Question: I am going mad with doxygen at the moment, i hope it is not too stupid on layer 8, but we will see...
I want to extract static and undocumented stuff. That's why 'EXTRACT_ALL = YES' for now. But EXTRACT_ALL seems to be not working as the documentation intents. See Example below.
Against the documentation of EXTRACT_ALL there are still warnings in the output.
'''
# If the EXTRACT_ALL tag is set to YES, doxygen will assume all entities in
# documentation are documented, even if no documentation was available. Private
# class members and static file members will be hidden unless the
# EXTRACT_PRIVATE respectively EXTRACT_STATIC tags are set to YES.
# Note: This will also disable the warnings about undocumented members that are
# normally produced when WARNINGS is set to YES.
# The default value is: NO.
'''
from the doxygen_output:
'''
Generating docs for file test_main.c...
C:/Users/xxx/src/test/test_main.c:11: warning: Member variable_non_static (variable) of file test_main.c is not documented.
'''
Also the 'EXTRACT_STATIC = YES' is set, so static variables should be exported, but they are not.
test_main.c
'''
/**
* @file test_main.c
* @brief
* @version ver. xxx
* @date 2020-08-17
*
* @copyright Copyright (c) 2020
*
*/
int variable_non_static = 1;
static int variable_static = 0;
'''
Results do not show static variables

used config:
'''
# Doxyfile 1.8.19
#---------------------------------------------------------------------------
# Project related configuration options
#---------------------------------------------------------------------------
DOXYFILE_ENCODING = UTF-8
PROJECT_NAME = XXX
PROJECT_NUMBER =
PROJECT_BRIEF =
PROJECT_LOGO =
OUTPUT_DIRECTORY = C:\Users\xxx
CREATE_SUBDIRS = NO
ALLOW_UNICODE_NAMES = NO
OUTPUT_LANGUAGE = English
OUTPUT_TEXT_DIRECTION = None
BRIEF_MEMBER_DESC = YES
REPEAT_BRIEF = YES
ABBREVIATE_BRIEF = "The $name class" \
"The $name widget" \
"The $name file" \
is \
provides \
specifies \
contains \
represents \
a \
an \
the
ALWAYS_DETAILED_SEC = NO
INLINE_INHERITED_MEMB = NO
FULL_PATH_NAMES = YES
STRIP_FROM_PATH =
STRIP_FROM_INC_PATH =
SHORT_NAMES = NO
JAVADOC_AUTOBRIEF = NO
JAVADOC_BANNER = NO
QT_AUTOBRIEF = NO
MULTILINE_CPP_IS_BRIEF = NO
INHERIT_DOCS = YES
SEPARATE_MEMBER_PAGES = NO
TAB_SIZE = 4
ALIASES =
OPTIMIZE_OUTPUT_FOR_C = YES
OPTIMIZE_OUTPUT_JAVA = NO
OPTIMIZE_FOR_FORTRAN = NO
OPTIMIZE_OUTPUT_VHDL = NO
OPTIMIZE_OUTPUT_SLICE = NO
EXTENSION_MAPPING =
MARKDOWN_SUPPORT = YES
TOC_INCLUDE_HEADINGS = 5
AUTOLINK_SUPPORT = YES
BUILTIN_STL_SUPPORT = NO
CPP_CLI_SUPPORT = NO
SIP_SUPPORT = NO
IDL_PROPERTY_SUPPORT = YES
DISTRIBUTE_GROUP_DOC = NO
GROUP_NESTED_COMPOUNDS = NO
SUBGROUPING = YES
INLINE_GROUPED_CLASSES = NO
INLINE_SIMPLE_STRUCTS = NO
TYPEDEF_HIDES_STRUCT = NO
LOOKUP_CACHE_SIZE = 0
NUM_PROC_THREADS = 1
#---------------------------------------------------------------------------
# Build related configuration options
#---------------------------------------------------------------------------
EXTRACT_ALL = YES
EXTRACT_PRIVATE = YES
EXTRACT_PRIV_VIRTUAL = YES
EXTRACT_PACKAGE = YES
EXTRACT_STATIC = YES
EXTRACT_LOCAL_CLASSES = YES
EXTRACT_LOCAL_METHODS = YES
EXTRACT_ANON_NSPACES = YES
HIDE_UNDOC_MEMBERS = NO
HIDE_UNDOC_CLASSES = NO
HIDE_FRIEND_COMPOUNDS = NO
HIDE_IN_BODY_DOCS = NO
INTERNAL_DOCS = NO
CASE_SENSE_NAMES = NO
HIDE_SCOPE_NAMES = YES
HIDE_COMPOUND_REFERENCE= NO
SHOW_INCLUDE_FILES = YES
SHOW_GROUPED_MEMB_INC = NO
FORCE_LOCAL_INCLUDES = NO
INLINE_INFO = YES
SORT_MEMBER_DOCS = YES
SORT_BRIEF_DOCS = NO
SORT_MEMBERS_CTORS_1ST = NO
SORT_GROUP_NAMES = NO
SORT_BY_SCOPE_NAME = NO
STRICT_PROTO_MATCHING = NO
GENERATE_TODOLIST = YES
GENERATE_TESTLIST = YES
GENERATE_BUGLIST = YES
GENERATE_DEPRECATEDLIST= YES
ENABLED_SECTIONS =
MAX_INITIALIZER_LINES = 30
SHOW_USED_FILES = YES
SHOW_FILES = YES
SHOW_NAMESPACES = YES
FILE_VERSION_FILTER =
LAYOUT_FILE =
CITE_BIB_FILES =
#---------------------------------------------------------------------------
# Configuration options related to warning and progress messages
#---------------------------------------------------------------------------
QUIET = NO
WARNINGS = YES
WARN_IF_UNDOCUMENTED = YES
WARN_IF_DOC_ERROR = YES
WARN_NO_PARAMDOC = NO
WARN_AS_ERROR = NO
WARN_FORMAT = "$file:$line: $text"
WARN_LOGFILE =
#---------------------------------------------------------------------------
# Configuration options related to the input files
#---------------------------------------------------------------------------
INPUT = C:\Users\xxx\src
INPUT_ENCODING = UTF-8
FILE_PATTERNS = *.c \
*.cc \
*.cxx \
*.cpp \
*.c++ \
*.java \
*.ii \
*.ixx \
*.ipp \
*.i++ \
*.inl \
*.idl \
*.ddl \
*.odl \
*.h \
*.hh \
*.hxx \
*.hpp \
*.h++ \
*.cs \
*.d \
*.php \
*.php4 \
*.php5 \
*.phtml \
*.inc \
*.m \
*.markdown \
*.md \
*.mm \
*.dox \
*.doc \
*.txt \
*.py \
*.pyw \
*.f90 \
*.f95 \
*.f03 \
*.f08 \
*.f18 \
*.f \
*.for \
*.vhd \
*.vhdl \
*.ucf \
*.qsf \
*.ice
RECURSIVE = NO
EXCLUDE =
EXCLUDE_SYMLINKS = NO
EXCLUDE_PATTERNS =
EXCLUDE_SYMBOLS =
EXAMPLE_PATH =
EXAMPLE_PATTERNS = *
EXAMPLE_RECURSIVE = NO
IMAGE_PATH =
INPUT_FILTER =
FILTER_PATTERNS =
FILTER_SOURCE_FILES = NO
FILTER_SOURCE_PATTERNS =
USE_MDFILE_AS_MAINPAGE =
#---------------------------------------------------------------------------
# Configuration options related to source browsing
#---------------------------------------------------------------------------
SOURCE_BROWSER = YES
INLINE_SOURCES = NO
STRIP_CODE_COMMENTS = YES
REFERENCED_BY_RELATION = NO
REFERENCES_RELATION = NO
REFERENCES_LINK_SOURCE = YES
SOURCE_TOOLTIPS = YES
USE_HTAGS = NO
VERBATIM_HEADERS = YES
CLANG_ASSISTED_PARSING = NO
CLANG_OPTIONS =
CLANG_DATABASE_PATH =
#---------------------------------------------------------------------------
# Configuration options related to the alphabetical class index
#---------------------------------------------------------------------------
ALPHABETICAL_INDEX = YES
COLS_IN_ALPHA_INDEX = 5
IGNORE_PREFIX =
#---------------------------------------------------------------------------
# Configuration options related to the HTML output
#---------------------------------------------------------------------------
GENERATE_HTML = YES
HTML_OUTPUT = html
HTML_FILE_EXTENSION = .html
HTML_HEADER =
HTML_FOOTER =
HTML_STYLESHEET =
HTML_EXTRA_STYLESHEET =
HTML_EXTRA_FILES =
HTML_COLORSTYLE_HUE = 220
HTML_COLORSTYLE_SAT = 100
HTML_COLORSTYLE_GAMMA = 80
HTML_TIMESTAMP = NO
HTML_DYNAMIC_MENUS = YES
HTML_DYNAMIC_SECTIONS = NO
HTML_INDEX_NUM_ENTRIES = 100
GENERATE_DOCSET = NO
DOCSET_FEEDNAME = "Doxygen generated docs"
DOCSET_BUNDLE_ID = org.doxygen.Project
DOCSET_PUBLISHER_ID = org.doxygen.Publisher
DOCSET_PUBLISHER_NAME = Publisher
GENERATE_HTMLHELP = NO
CHM_FILE =
HHC_LOCATION =
GENERATE_CHI = NO
CHM_INDEX_ENCODING =
BINARY_TOC = NO
TOC_EXPAND = NO
GENERATE_QHP = NO
QCH_FILE =
QHP_NAMESPACE = org.doxygen.Project
QHP_VIRTUAL_FOLDER = doc
QHP_CUST_FILTER_NAME =
QHP_CUST_FILTER_ATTRS =
QHP_SECT_FILTER_ATTRS =
QHG_LOCATION =
GENERATE_ECLIPSEHELP = NO
ECLIPSE_DOC_ID = org.doxygen.Project
DISABLE_INDEX = NO
GENERATE_TREEVIEW = YES
ENUM_VALUES_PER_LINE = 4
TREEVIEW_WIDTH = 250
EXT_LINKS_IN_WINDOW = NO
HTML_FORMULA_FORMAT = png
FORMULA_FONTSIZE = 10
FORMULA_TRANSPARENT = YES
FORMULA_MACROFILE =
USE_MATHJAX = NO
MATHJAX_FORMAT = HTML-CSS
MATHJAX_RELPATH = https://cdn.jsdelivr.net/npm/mathjax@2
MATHJAX_EXTENSIONS =
MATHJAX_CODEFILE =
SEARCHENGINE = YES
SERVER_BASED_SEARCH = NO
EXTERNAL_SEARCH = NO
SEARCHENGINE_URL =
SEARCHDATA_FILE = searchdata.xml
EXTERNAL_SEARCH_ID =
EXTRA_SEARCH_MAPPINGS =
#---------------------------------------------------------------------------
# Configuration options related to the LaTeX output
#---------------------------------------------------------------------------
GENERATE_LATEX = YES
LATEX_OUTPUT = latex
LATEX_CMD_NAME =
MAKEINDEX_CMD_NAME = makeindex
LATEX_MAKEINDEX_CMD = makeindex
COMPACT_LATEX = NO
PAPER_TYPE = a4
EXTRA_PACKAGES =
LATEX_HEADER =
LATEX_FOOTER =
LATEX_EXTRA_STYLESHEET =
LATEX_EXTRA_FILES =
PDF_HYPERLINKS = YES
USE_PDFLATEX = YES
LATEX_BATCHMODE = NO
LATEX_HIDE_INDICES = NO
LATEX_SOURCE_CODE = NO
LATEX_BIB_STYLE = plain
LATEX_TIMESTAMP = NO
LATEX_EMOJI_DIRECTORY =
#---------------------------------------------------------------------------
# Configuration options related to the RTF output
#---------------------------------------------------------------------------
GENERATE_RTF = NO
RTF_OUTPUT = rtf
COMPACT_RTF = NO
RTF_HYPERLINKS = NO
RTF_STYLESHEET_FILE =
RTF_EXTENSIONS_FILE =
RTF_SOURCE_CODE = NO
#---------------------------------------------------------------------------
# Configuration options related to the man page output
#---------------------------------------------------------------------------
GENERATE_MAN = NO
MAN_OUTPUT = man
MAN_EXTENSION = .3
MAN_SUBDIR =
MAN_LINKS = NO
#---------------------------------------------------------------------------
# Configuration options related to the XML output
#---------------------------------------------------------------------------
GENERATE_XML = NO
XML_OUTPUT = xml
XML_PROGRAMLISTING = YES
XML_NS_MEMB_FILE_SCOPE = NO
#---------------------------------------------------------------------------
# Configuration options related to the DOCBOOK output
#---------------------------------------------------------------------------
GENERATE_DOCBOOK = NO
DOCBOOK_OUTPUT = docbook
DOCBOOK_PROGRAMLISTING = NO
#---------------------------------------------------------------------------
# Configuration options for the AutoGen Definitions output
#---------------------------------------------------------------------------
GENERATE_AUTOGEN_DEF = NO
#---------------------------------------------------------------------------
# Configuration options related to Sqlite3 output
#---------------------------------------------------------------------------
#---------------------------------------------------------------------------
# Configuration options related to the Perl module output
#---------------------------------------------------------------------------
GENERATE_PERLMOD = NO
PERLMOD_LATEX = NO
PERLMOD_PRETTY = YES
PERLMOD_MAKEVAR_PREFIX =
#---------------------------------------------------------------------------
# Configuration options related to the preprocessor
#---------------------------------------------------------------------------
ENABLE_PREPROCESSING = YES
MACRO_EXPANSION = NO
EXPAND_ONLY_PREDEF = NO
SEARCH_INCLUDES = YES
INCLUDE_PATH = "xxx"
INCLUDE_FILE_PATTERNS =
PREDEFINED =
EXPAND_AS_DEFINED =
SKIP_FUNCTION_MACROS = YES
#---------------------------------------------------------------------------
# Configuration options related to external references
#---------------------------------------------------------------------------
TAGFILES =
GENERATE_TAGFILE =
ALLEXTERNALS = NO
EXTERNAL_GROUPS = YES
EXTERNAL_PAGES = YES
#---------------------------------------------------------------------------
# Configuration options related to the dot tool
#---------------------------------------------------------------------------
CLASS_DIAGRAMS = YES
DIA_PATH =
HIDE_UNDOC_RELATIONS = YES
HAVE_DOT = YES
DOT_NUM_THREADS = 0
DOT_FONTNAME = Helvetica
DOT_FONTSIZE = 10
DOT_FONTPATH =
CLASS_GRAPH = YES
COLLABORATION_GRAPH = YES
GROUP_GRAPHS = YES
UML_LOOK = NO
UML_LIMIT_NUM_FIELDS = 10
TEMPLATE_RELATIONS = NO
INCLUDE_GRAPH = YES
INCLUDED_BY_GRAPH = YES
CALL_GRAPH = YES
CALLER_GRAPH = YES
GRAPHICAL_HIERARCHY = YES
DIRECTORY_GRAPH = YES
DOT_IMAGE_FORMAT = png
INTERACTIVE_SVG = NO
DOT_PATH =
DOTFILE_DIRS =
MSCFILE_DIRS =
DIAFILE_DIRS =
PLANTUML_JAR_PATH =
PLANTUML_CFG_FILE =
PLANTUML_INCLUDE_PATH =
DOT_GRAPH_MAX_NODES = 50
MAX_DOT_GRAPH_DEPTH = 0
DOT_TRANSPARENT = NO
DOT_MULTI_TARGETS = NO
GENERATE_LEGEND = YES
DOT_CLEANUP = YES
'''
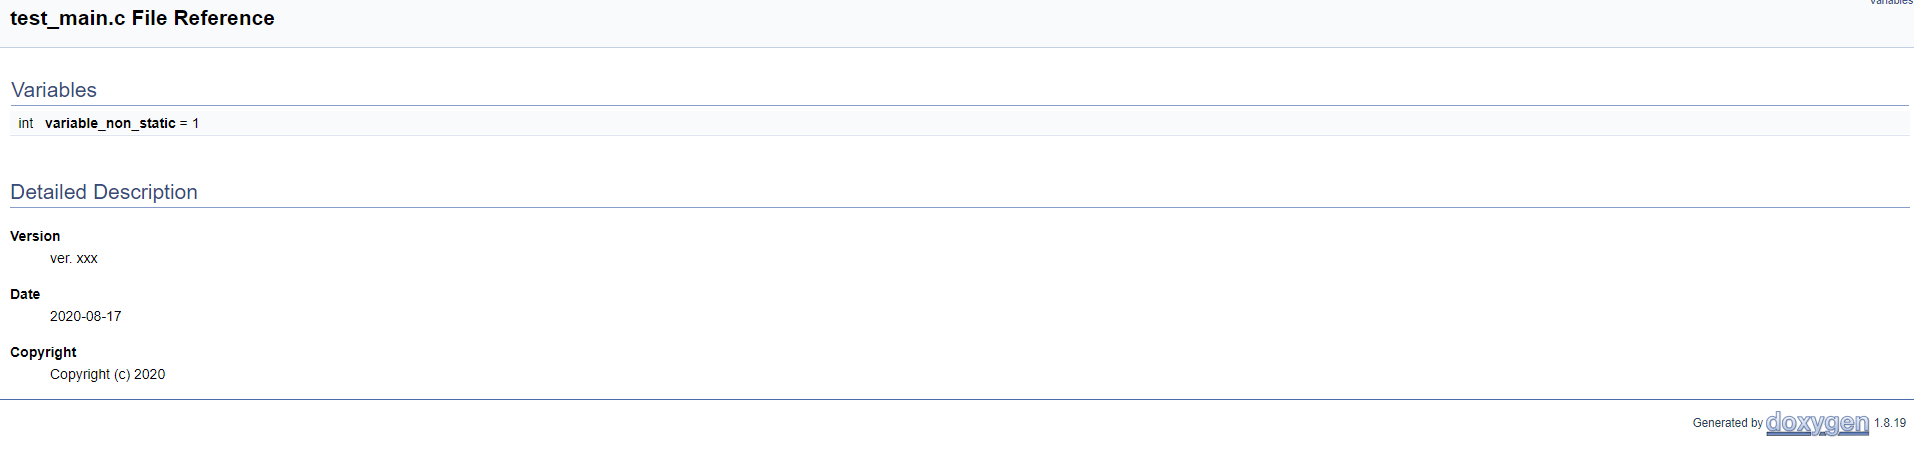
Answer: OP uses the 1.8.19 doxygen wizard and here is a small problem <URL>.
This means that doxygen 1.8.19 cannot be started from doxygen wizard but you have to use the command line to run doxygen.
EDIT August 24, 2020: A new doxygen release 1.8.20 is available where this problem has been fixed